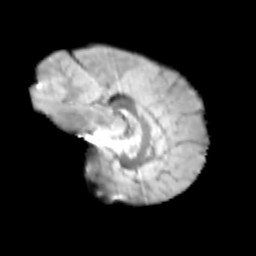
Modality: T2w
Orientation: sagittal
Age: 9
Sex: male
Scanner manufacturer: siemens
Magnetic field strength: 3 T
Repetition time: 3.8 s
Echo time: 0.07 s